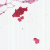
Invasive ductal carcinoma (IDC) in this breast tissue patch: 0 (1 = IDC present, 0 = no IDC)